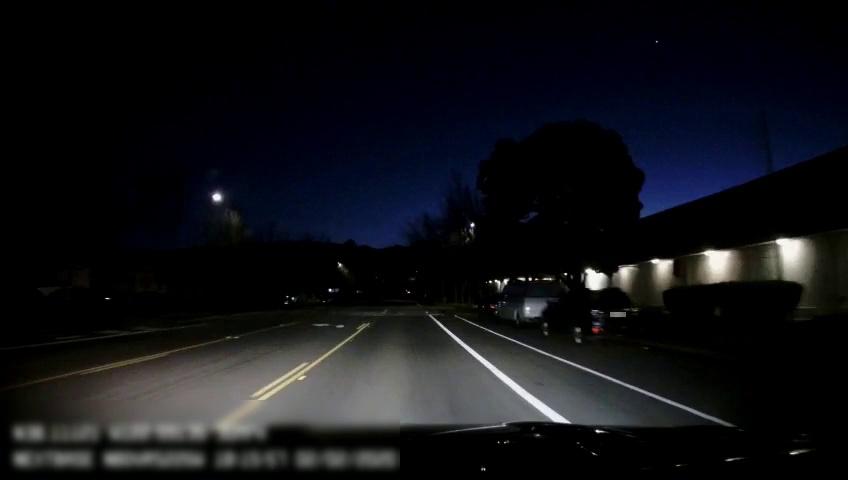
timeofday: Night
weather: Other
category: Drivable Space
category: Vehicles | Car
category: Vehicles | Van
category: Vehicles | Car
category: Lanes | Alternate Lane
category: Lanes | Alternate Lane
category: Lanes | Current Lane
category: Lanes | Current Lane
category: Lanes | Opposite Lane